Question: I am trying to characterize timer jitter on Linux. My task was to run 100ms timers and see how the numbers work out.
I'm working on a multicore machine. I used a standard user program with setitimer(), the same run as root, then with processor affinity, and finally with processor affinity and with process priority. Then I ran the same with the PREEMPT_RT kernel and then ran the examples using clock_nanosleep() as in the demo code on the PREEMPT_RT page. Of all the runs, the timer performance was very similar, with no real difference despite the changes.
Our end goal is a steady timer. The best worst-case I could get regularly was about 200us. The histogram for all cases shows really odd behavior. For one, I wouldn't expect timers to fire early. But they do (edit: okay they don't, but they appear to). And as you can see in the histogram, I get troughs on either side of 0 offset. These are visible in three bands in the second graph. In the first graph, the X axis is in microseconds. In the second graph, the Y axis is in microseconds.
I ran a 30s test (that is, 300 timer events) 100 times to generate some numbers. You can see them in the following diagrams. There is a big drop off at 200us. All 30000 timer event clock offsets are graphed in the second graph, where you can see some outliers.

So the question is, has anyone else done this kind of analysis before? Did you see the same sort of behavior? My assumption is the RT kernel helps on systems with heavy loads, but in our case it didn't help elimitating timer jitter. Is that your experience?
Here's the code. Like I said before, I modified the example code on PREEMPT_RT site that uses the clock_nanosleep() function, so I won't include my minimal changes for that.
'''
#include <signal.h>
#include <stdio.h>
#include <string.h>
#include <sys/time.h>
#include <stdlib.h>
#define US_PER_SEC <PHONE>
#define WAIT_TIME 100000
#define MAX_COUNTER 300
int counter = 0;
long long last_time = 0;
static long long times[MAX_COUNTER];
int i = 0;
struct sigaction sa;
void timer_handler(int signum)
{
if (counter > MAX_COUNTER)
{
sigaction(SIGALRM, &sa, NULL);
for (i = 0; i < MAX_COUNTER; i++)
{
printf("%ld
", times[i]);
}
exit(EXIT_SUCCESS);
}
struct timeval t;
gettimeofday(&t, NULL);
long long elapsed = (t.tv_sec * US_PER_SEC + t.tv_usec);
if (last_time != 0)
{
times[counter] = elapsed - last_time;
++counter;
}
last_time = elapsed;
}
int main()
{
struct itimerval timer;
memset(&sa, 0, sizeof(sa));
sa.sa_handler = &timer_handler;
sigaction(SIGALRM, &sa, NULL);
timer.it_value.tv_sec = 0;
timer.it_value.tv_usec = 1;
timer.it_interval.tv_sec = 0;
timer.it_interval.tv_usec = WAIT_TIME;
setitimer(ITIMER_REAL, &timer, NULL);
while (1)
{
sleep(1);
}
}
'''
EDIT: this is on a Xeon E31220L, running at 2.2 GHz, running x86_64 Fedora Core 19.
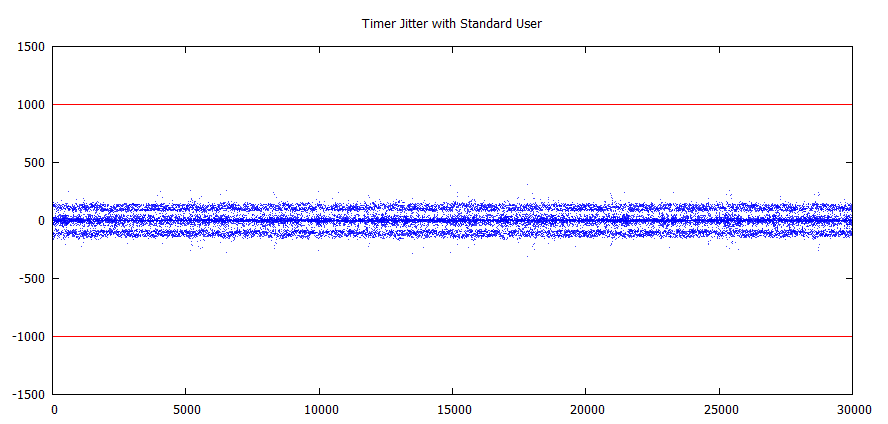
Answer: You're right not to expect timers to fire early - and they don't. The early firing is because you're not measuring the time since the previous timer expired - you're measuring the time since the previous 'gettimeofday()' call. If there was a delay between the timer expiring and the process actually getting scheduled, then you will see this 'gettimeofday()' running late, .
Instead of logging the difference between subsequent 'gettimeofday()' calls, try logging the absolute times returned, then compare the returned times against N * 100ms after the initial time.
If you want 'PREEMPT_RT' to help you, you will need to set a real-time scheduler policy for your test program ('SCHED_FIFO' or 'SCHED_RR'), which requires root.